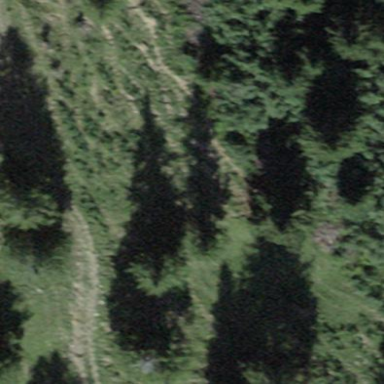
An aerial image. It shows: Forest area.